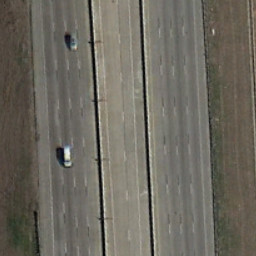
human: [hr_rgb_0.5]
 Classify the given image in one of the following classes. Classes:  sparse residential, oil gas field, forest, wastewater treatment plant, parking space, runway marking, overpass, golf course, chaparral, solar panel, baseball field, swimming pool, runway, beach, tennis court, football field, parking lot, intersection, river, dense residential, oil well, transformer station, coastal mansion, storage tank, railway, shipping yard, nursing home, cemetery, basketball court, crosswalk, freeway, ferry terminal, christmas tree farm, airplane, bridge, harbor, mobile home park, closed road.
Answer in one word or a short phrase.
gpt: freeway